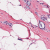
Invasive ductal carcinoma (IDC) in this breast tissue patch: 0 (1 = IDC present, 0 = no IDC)